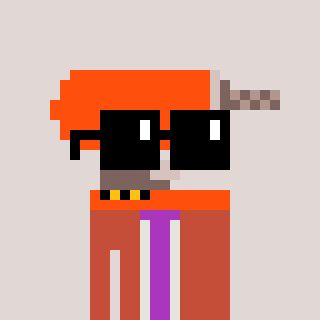
a pixel art character with square black sunglasses, a drill-shaped head and a rust-colored body on a warm background